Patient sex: M
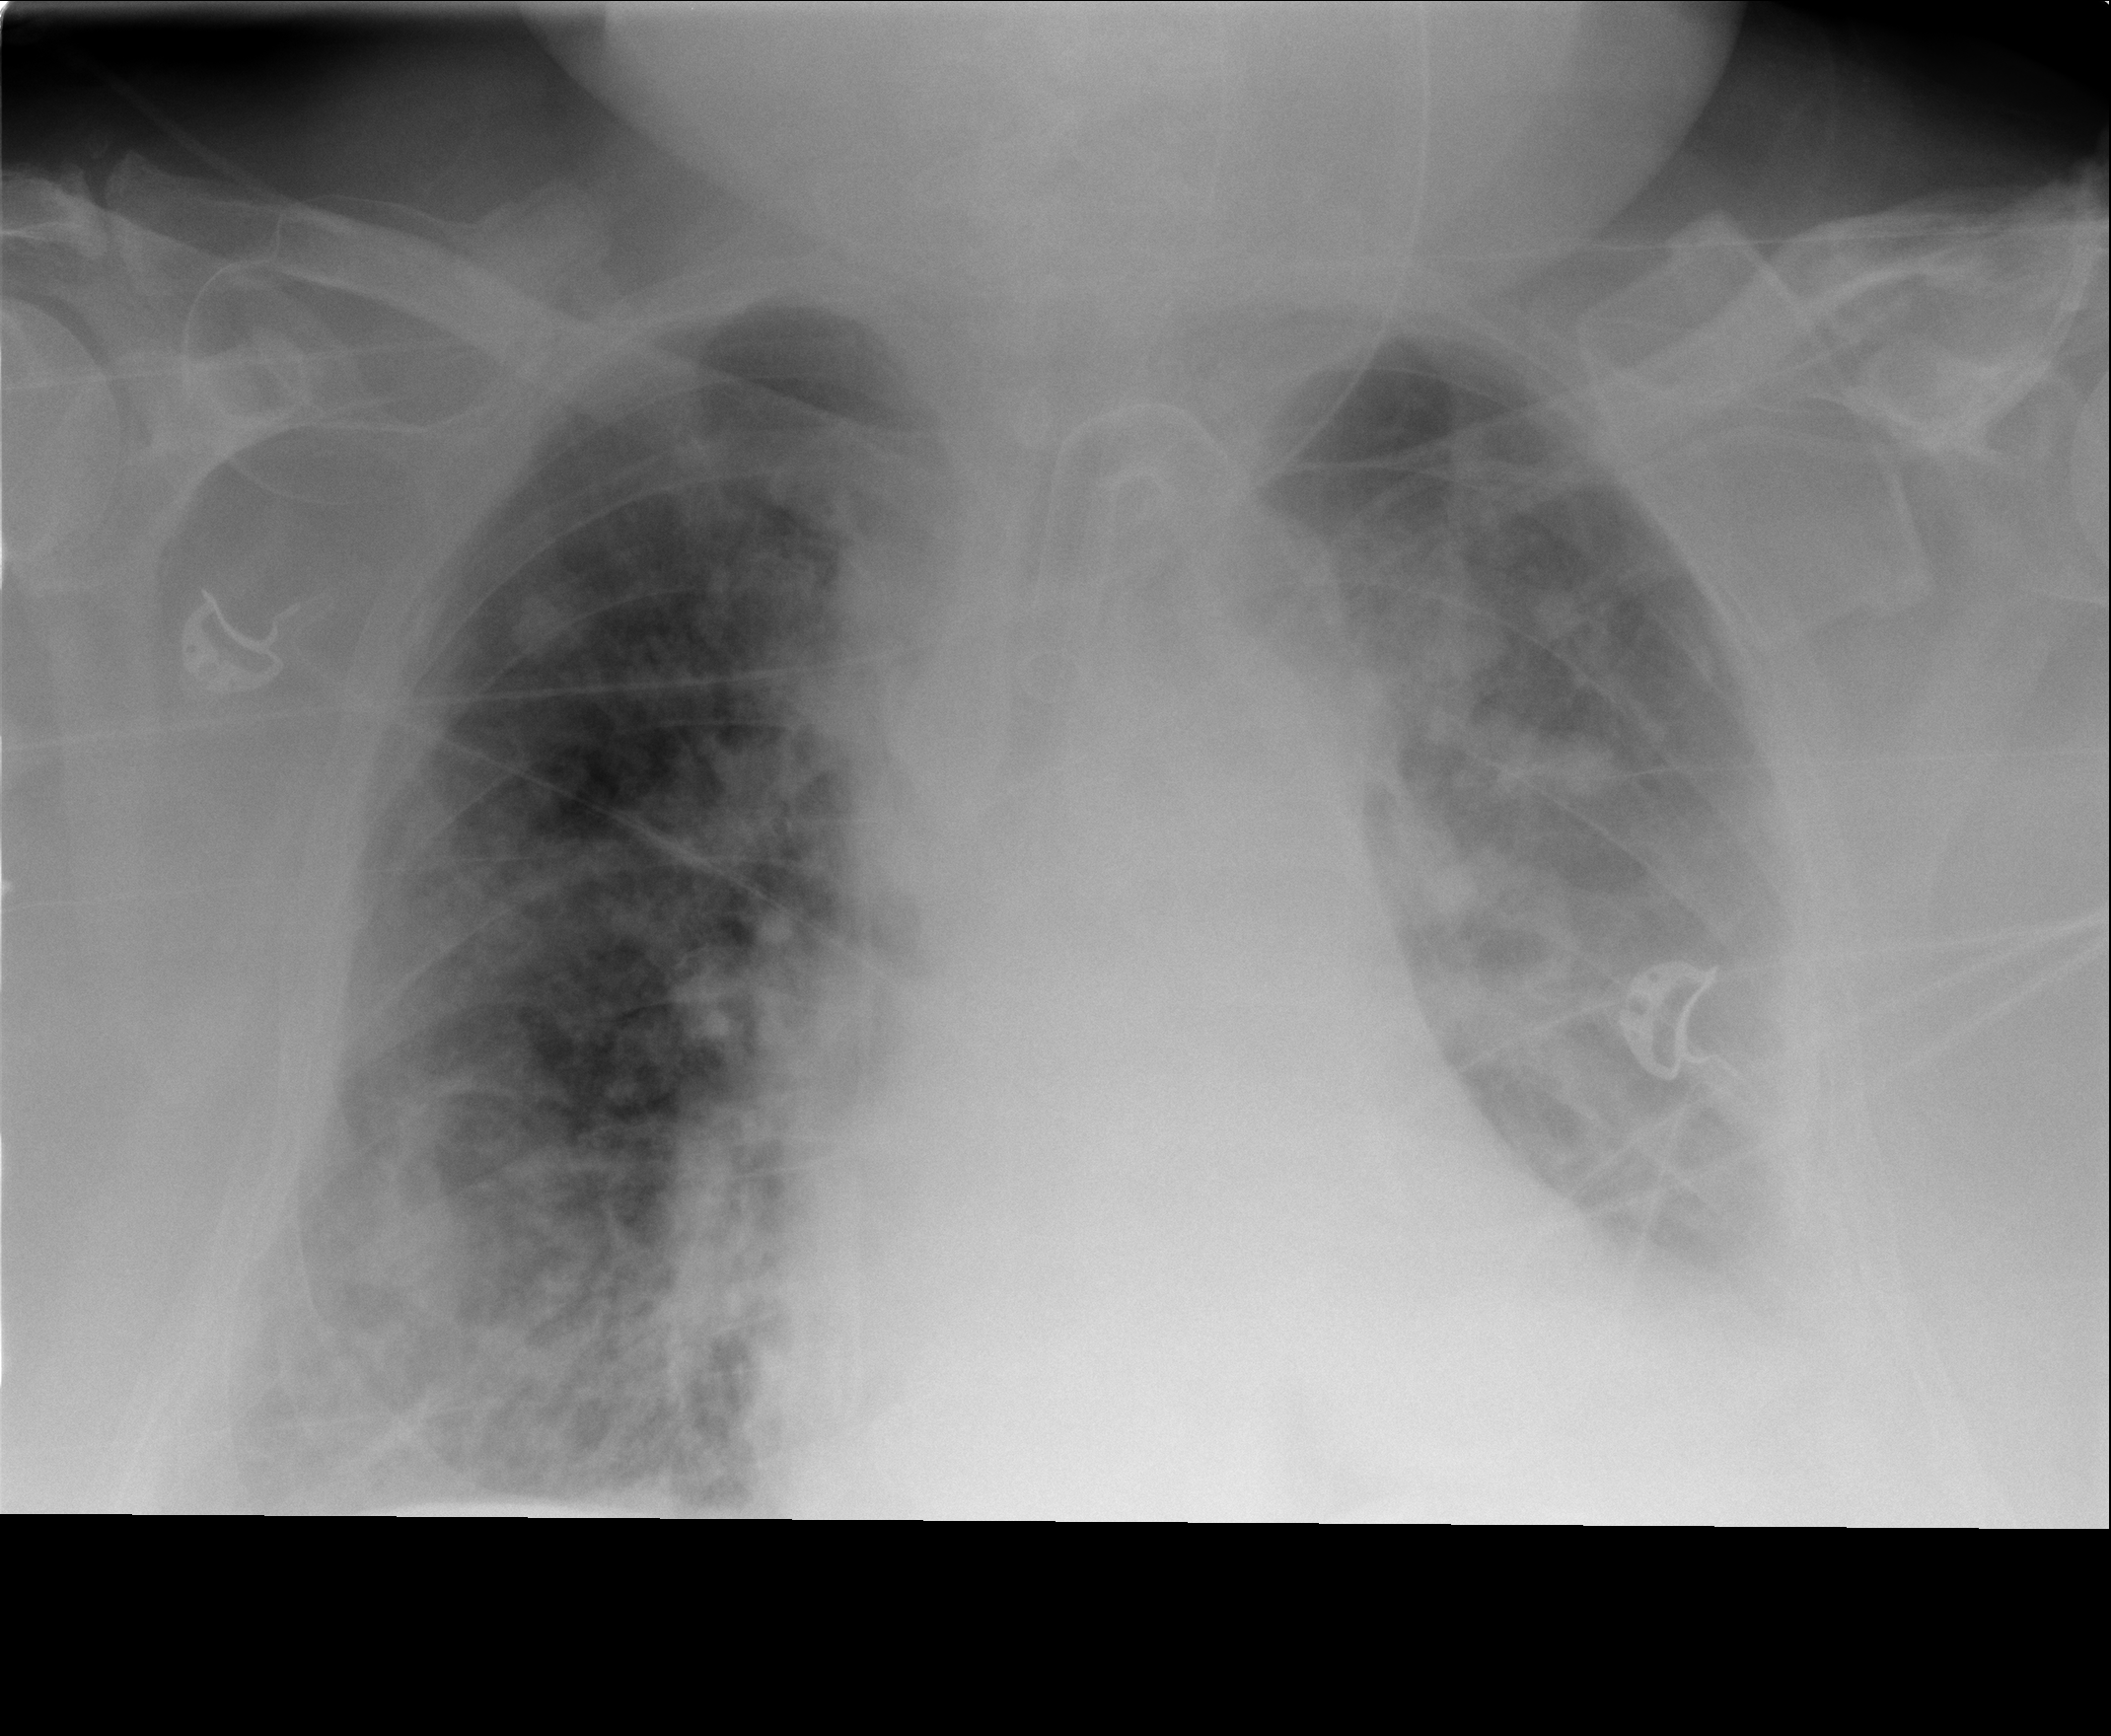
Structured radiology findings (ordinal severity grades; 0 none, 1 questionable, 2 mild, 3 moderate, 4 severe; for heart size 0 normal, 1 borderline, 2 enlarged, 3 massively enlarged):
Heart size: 1
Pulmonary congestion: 2
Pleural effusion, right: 1
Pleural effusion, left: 2
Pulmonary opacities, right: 2
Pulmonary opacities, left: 2
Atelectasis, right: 2
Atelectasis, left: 2